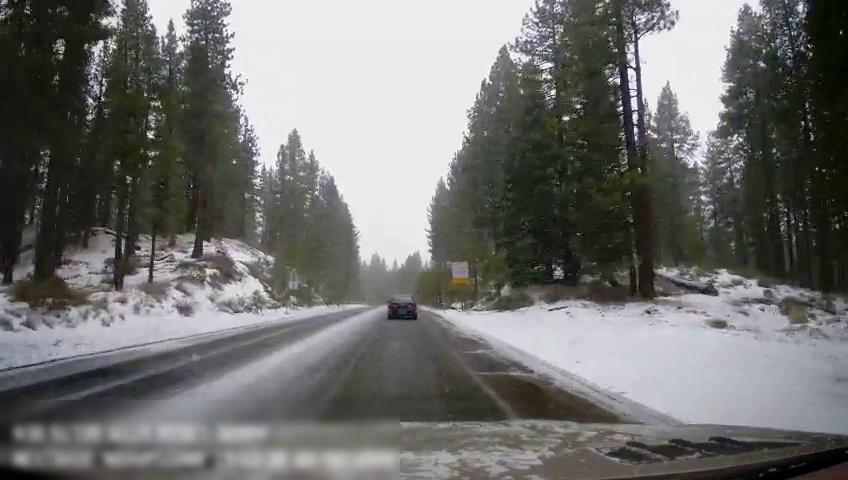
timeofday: Day
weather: Snowy
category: Drivable Space
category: Vehicles | Car
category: Lanes | Opposite Lane
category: Lanes | Opposite Lane
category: Lanes | Current Lane
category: Traffic | Signs
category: Traffic | Signs